Question: I have a basic level of SQL understanding, hence needing help and thanks in advance to those who reply.
I have 2 tables, one table contains Headings and Options that can be selected under those headings. The other table links to the actual data references of that table to reference the heading name and option.
I am trying to perform a SQL query to join these tables, then reference the parent/child ID's in one table to pull the heading+selected option from the other table, but all I get back is the ID numbers. I've created a image that should explain what I'm trying to get back as a result.. and failing at badly!
This image here will explain:

NOTE - Above, where I say not 18 and 20, I can make my result show the ID numbers.. but not the correct info from the Parent title and Child title. (Server Support - Site Visits Chargable)
This is where I've gotten to with the SQL:
'''
SELECT custom_def_organizations.title
FROM custom_data_organizations
INNER JOIN organizations
ON custom_data_organizations.organization_id = organizations.id
INNER JOIN custom_def_organizations
ON custom_def_organizations.parent_id = custom_data_organizations.root_field_id
AND custom_def_organizations.id = custom_data_organizations.field_id
'''
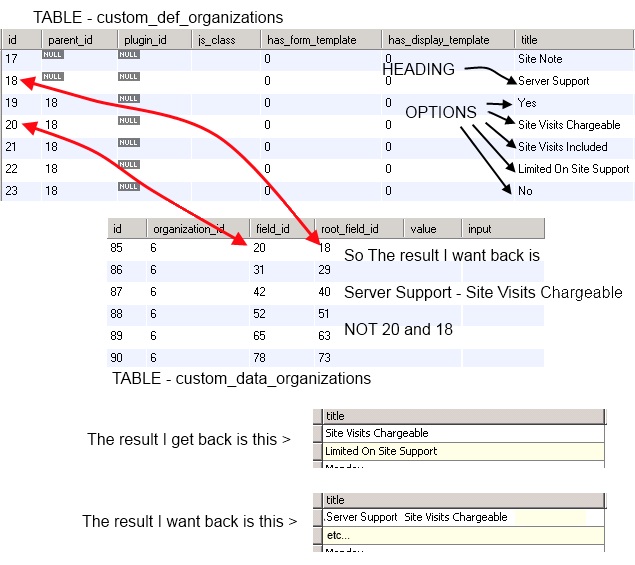
Answer: First query to join parent and child, without custom_data_organization but using the implied hierarchy:
'''
SELECT parent.id, child.id
FROM custom_def_organizations AS parent
JOIN custom_def_organizations AS child
ON (child.parent_id = parent.id);
'''
This will return:
'''
18 19
18 20
18 21
18 22
18 23
'''
Now to fetch the other info:
'''
SELECT parent.id, child.id, CONCAT(parent.title, ' - ', child.title) AS title
FROM custom_def_organizations AS parent
JOIN custom_def_organizations AS child
ON (child.parent_id = parent.id);
'''
This will return:
'''
18 19 Server Support - Yes
18 20 Server Support - Site Visits Chargeable
18 21 Server Support - Site Visits Included
18 22 ...
18 23
'''
The same concept but with custom_data_organizations driving the JOIN:
'''
SELECT cdo.id, CONCAT(parent.title, ' - ', child.title) AS title
FROM custom_data_organizations AS cdo
JOIN custom_def_organizations AS parent
ON (cdo.root_field_id = parent.id)
JOIN custom_def_organizations AS child
ON (cdo.field_id = child.id);
'''
This will return:
'''
85 Server Support - Site Visits Chargeable
...
'''